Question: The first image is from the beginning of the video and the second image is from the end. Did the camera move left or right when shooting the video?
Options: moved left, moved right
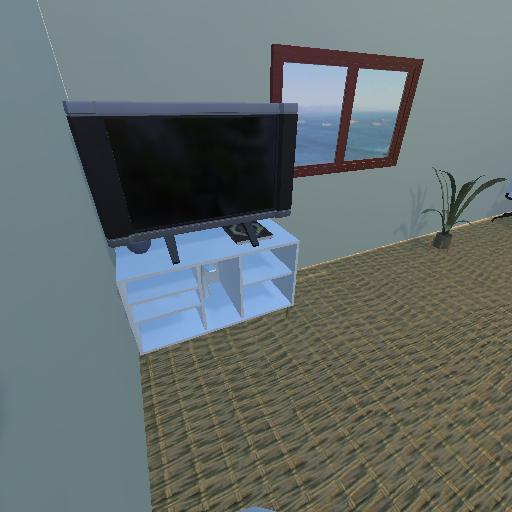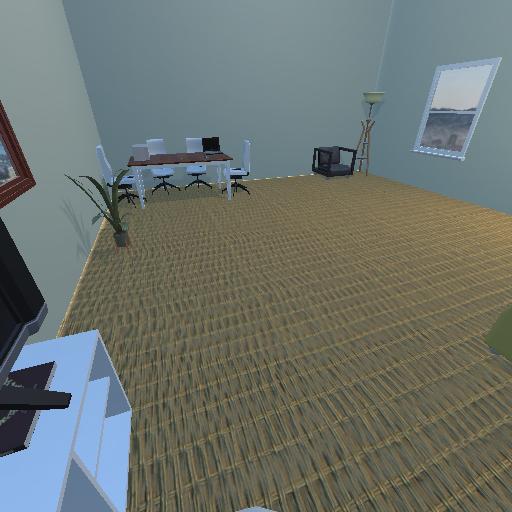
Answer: moved left